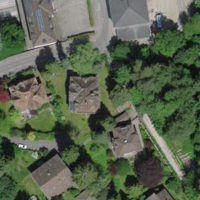
EUNIS habitat code: 53
Species observed at this site:
Circaea lutetiana
Fraxinus excelsior
Fagus sylvatica
Acer pseudoplatanus